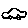
Label: car